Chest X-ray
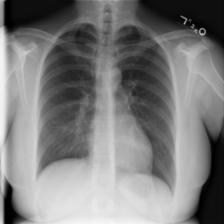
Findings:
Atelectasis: negative
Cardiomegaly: negative
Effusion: negative
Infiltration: positive
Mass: negative
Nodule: negative
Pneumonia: negative
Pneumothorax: negative
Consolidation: negative
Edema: negative
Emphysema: negative
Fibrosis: negative
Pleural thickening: negative
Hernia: negative